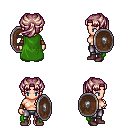
a pixel art fantasy rpg character, female body template, human, light skin, green cape, metal pants, white blonde princess hairstyle, leather bracers, maroon shoes, shield, four views (front, back, left, right), 2x2 character sprite sheet, small pixel art, hard edges, no anti-aliasing